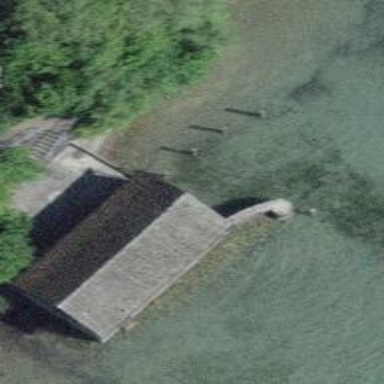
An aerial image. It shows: Man-made pier.